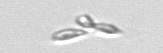
Label: Dinobryon